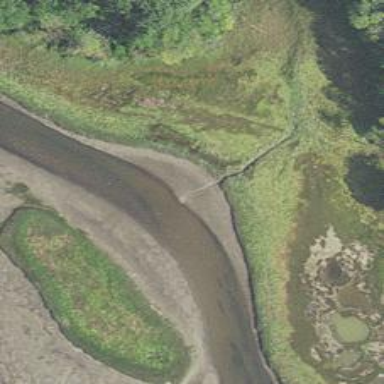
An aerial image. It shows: Marshy wetland area.